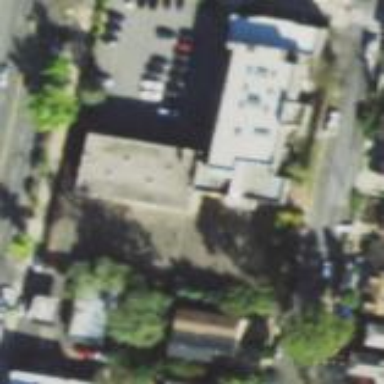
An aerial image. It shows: School building.